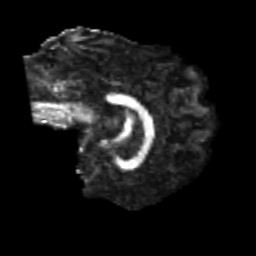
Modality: FA
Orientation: sagittal
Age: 23
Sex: male
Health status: healthy
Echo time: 0.074 s